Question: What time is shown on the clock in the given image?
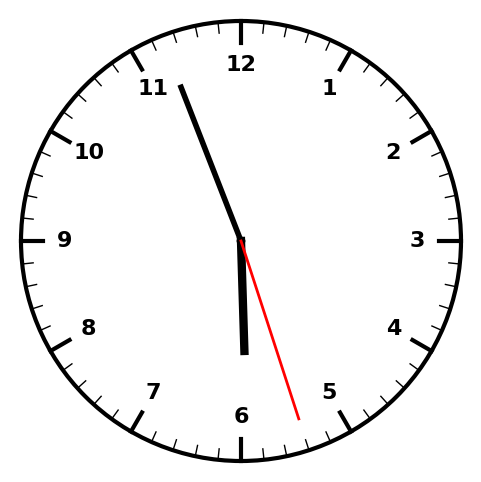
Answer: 05:56:27